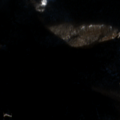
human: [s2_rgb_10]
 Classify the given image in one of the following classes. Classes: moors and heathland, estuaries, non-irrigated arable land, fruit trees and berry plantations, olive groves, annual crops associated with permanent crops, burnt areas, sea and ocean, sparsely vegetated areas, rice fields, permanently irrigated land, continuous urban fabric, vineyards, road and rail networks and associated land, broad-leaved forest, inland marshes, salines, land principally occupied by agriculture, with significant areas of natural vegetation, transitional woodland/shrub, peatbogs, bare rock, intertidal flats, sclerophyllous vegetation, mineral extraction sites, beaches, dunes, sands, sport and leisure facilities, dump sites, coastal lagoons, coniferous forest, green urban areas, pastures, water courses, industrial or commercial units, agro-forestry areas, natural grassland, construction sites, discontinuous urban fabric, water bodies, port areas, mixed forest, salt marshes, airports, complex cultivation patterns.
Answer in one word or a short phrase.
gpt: broad-leaved forest